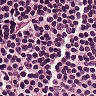
Metastatic tissue present: no